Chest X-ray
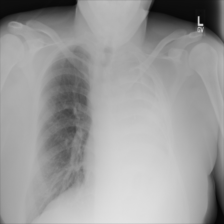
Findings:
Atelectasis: negative
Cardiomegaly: negative
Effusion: negative
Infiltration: positive
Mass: negative
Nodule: negative
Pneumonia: negative
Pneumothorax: negative
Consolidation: negative
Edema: negative
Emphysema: negative
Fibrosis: negative
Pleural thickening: negative
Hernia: negative